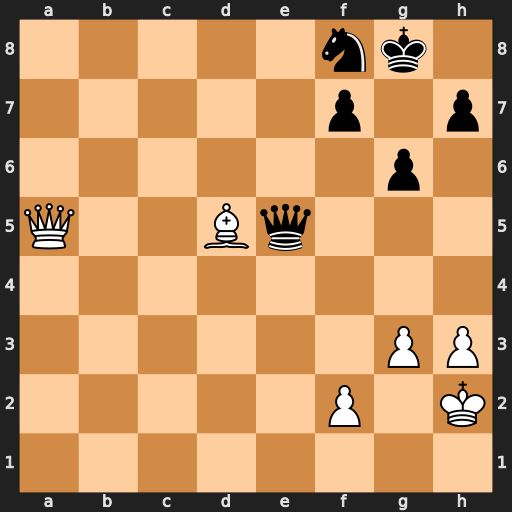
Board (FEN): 5nk1/5p1p/6p1/Q2Bq3/8/6PP/5P1K/8
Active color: w
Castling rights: -
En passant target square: -
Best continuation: Bxf7+ Kg7 Qxe5+